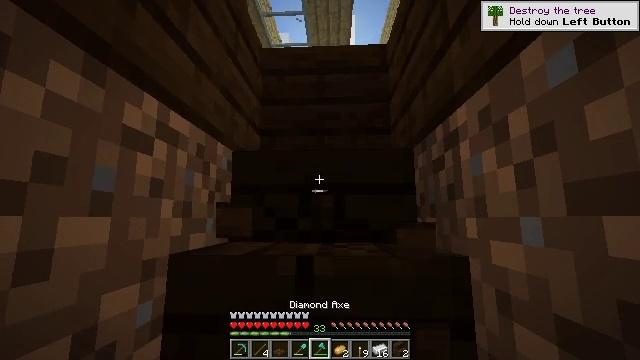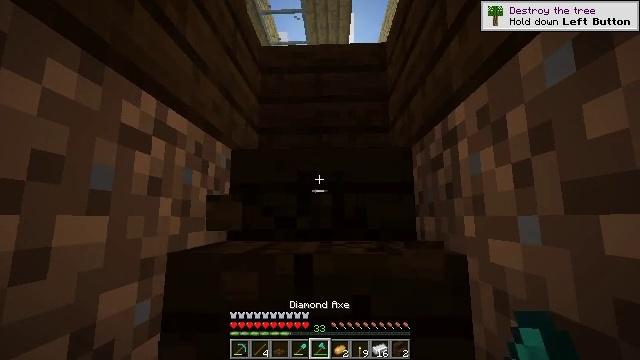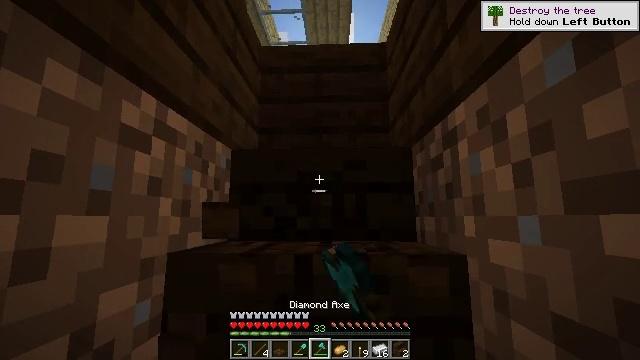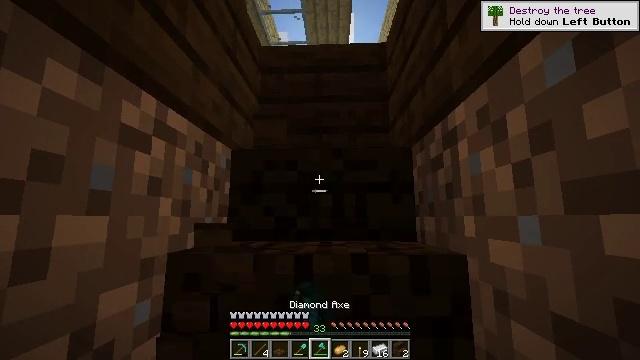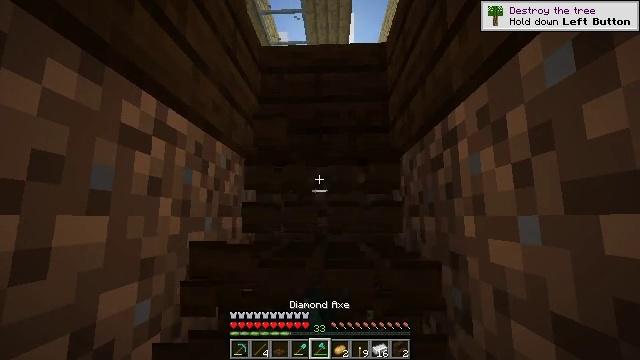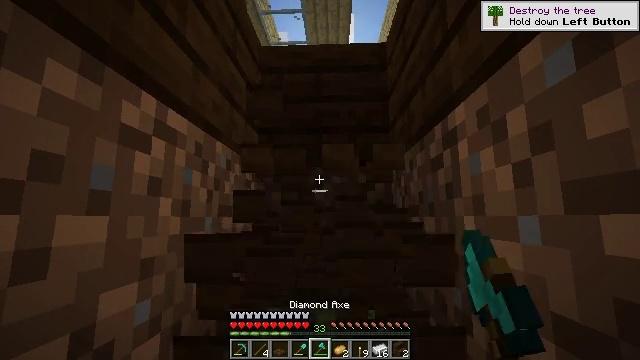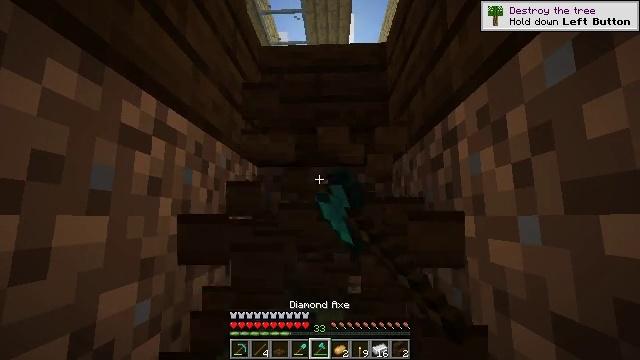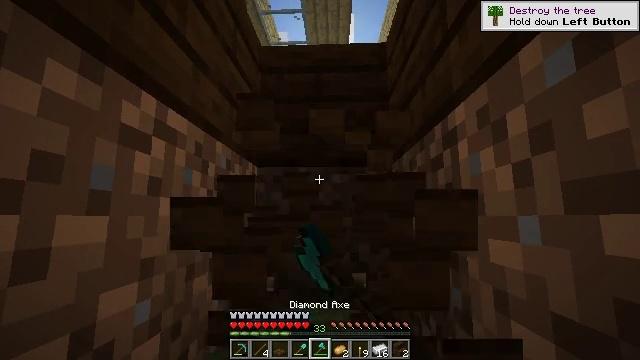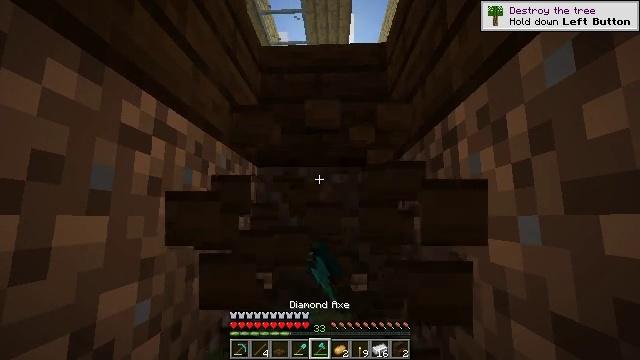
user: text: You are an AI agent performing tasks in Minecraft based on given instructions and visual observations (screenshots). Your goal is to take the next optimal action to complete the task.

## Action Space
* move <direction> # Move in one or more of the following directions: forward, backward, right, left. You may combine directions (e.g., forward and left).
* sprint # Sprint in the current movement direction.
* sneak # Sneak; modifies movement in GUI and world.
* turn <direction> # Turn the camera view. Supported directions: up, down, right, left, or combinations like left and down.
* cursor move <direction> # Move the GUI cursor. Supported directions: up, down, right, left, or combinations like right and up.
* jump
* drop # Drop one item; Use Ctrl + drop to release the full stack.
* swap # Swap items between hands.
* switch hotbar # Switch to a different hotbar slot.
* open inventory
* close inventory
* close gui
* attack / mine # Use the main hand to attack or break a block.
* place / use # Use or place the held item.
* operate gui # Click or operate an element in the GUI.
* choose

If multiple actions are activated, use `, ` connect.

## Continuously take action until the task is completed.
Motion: motion action
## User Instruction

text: Harvest the dark oak stairs for reuse.
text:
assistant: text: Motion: attack / mine
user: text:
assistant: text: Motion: attack / mine
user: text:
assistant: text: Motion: attack / mine
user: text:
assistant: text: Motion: attack / mine
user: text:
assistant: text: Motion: attack / mine
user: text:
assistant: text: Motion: attack / mine
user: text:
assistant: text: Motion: attack / mine
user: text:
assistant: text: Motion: attack / mine
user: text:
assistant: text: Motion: attack / mine